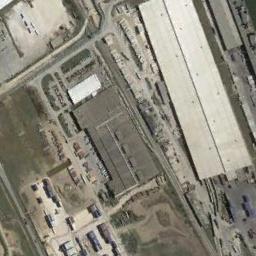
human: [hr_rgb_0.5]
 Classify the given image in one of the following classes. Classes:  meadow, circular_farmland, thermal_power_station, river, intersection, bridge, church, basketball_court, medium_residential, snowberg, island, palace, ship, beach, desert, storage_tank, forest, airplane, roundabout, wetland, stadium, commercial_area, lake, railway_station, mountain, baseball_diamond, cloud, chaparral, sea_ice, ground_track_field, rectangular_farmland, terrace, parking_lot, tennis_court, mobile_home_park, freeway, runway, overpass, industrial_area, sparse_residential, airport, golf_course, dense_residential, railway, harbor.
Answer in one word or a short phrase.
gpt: industrial_area